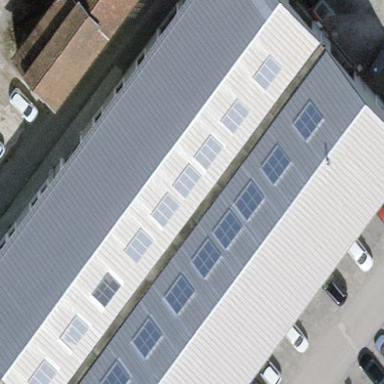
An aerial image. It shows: Industrial building with gabled roof oriented along its length.